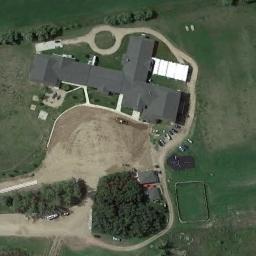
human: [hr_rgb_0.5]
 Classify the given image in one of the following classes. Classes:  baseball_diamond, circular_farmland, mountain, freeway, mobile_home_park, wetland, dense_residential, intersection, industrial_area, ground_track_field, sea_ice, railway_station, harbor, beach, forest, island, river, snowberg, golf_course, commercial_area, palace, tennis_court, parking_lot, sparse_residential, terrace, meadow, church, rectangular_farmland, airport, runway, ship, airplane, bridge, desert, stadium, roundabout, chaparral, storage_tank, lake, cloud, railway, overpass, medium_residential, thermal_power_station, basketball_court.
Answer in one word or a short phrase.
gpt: sparse_residential